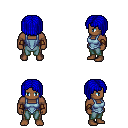
a pixel art fantasy rpg character, male body template, human, dark skin, blue vest, teal pants, blue pageboy hairstyle, cloth bracers, four views (front, back, left, right), 2x2 character sprite sheet, small pixel art, hard edges, no anti-aliasing